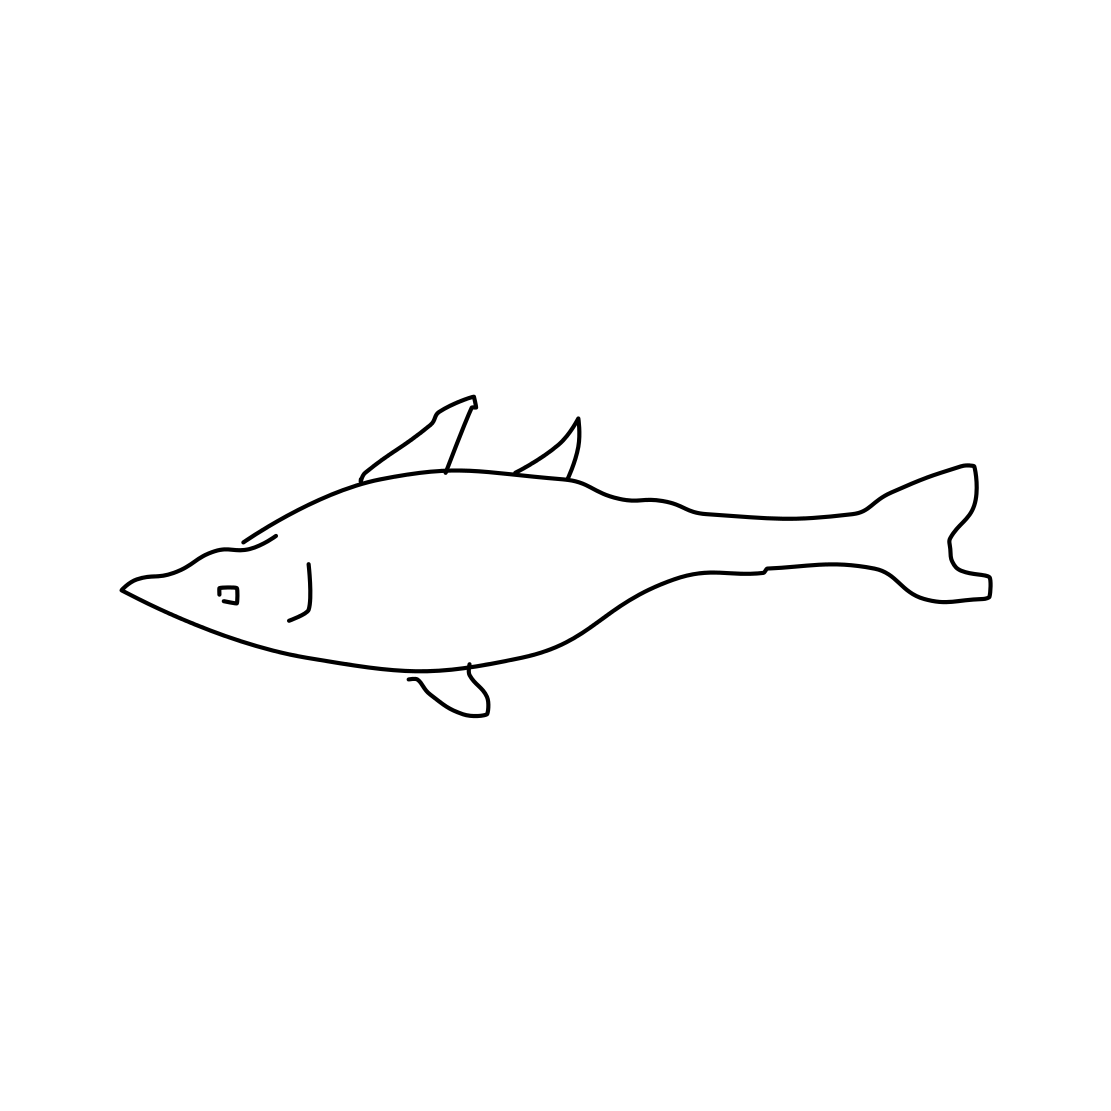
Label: shark